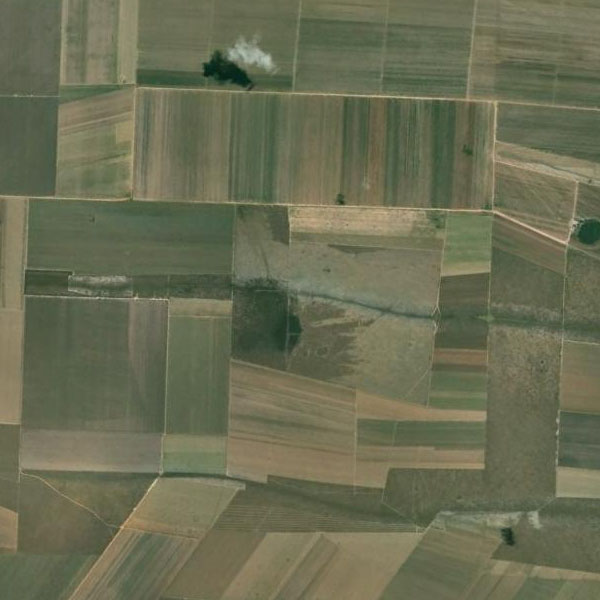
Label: Farmland